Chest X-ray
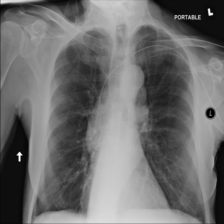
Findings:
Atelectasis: negative
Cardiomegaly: negative
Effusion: negative
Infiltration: negative
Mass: negative
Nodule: negative
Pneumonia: negative
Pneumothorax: negative
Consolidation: negative
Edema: negative
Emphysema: negative
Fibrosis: negative
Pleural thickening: negative
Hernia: negative